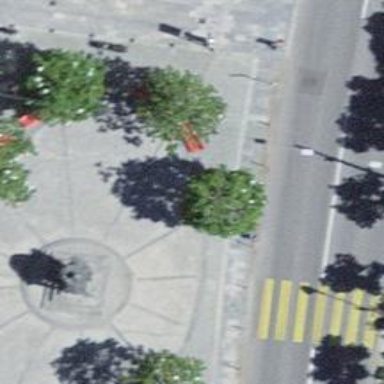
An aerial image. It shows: Red bench.